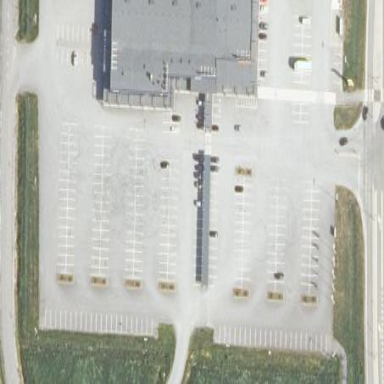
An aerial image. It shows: Parking area.